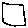
Label: square